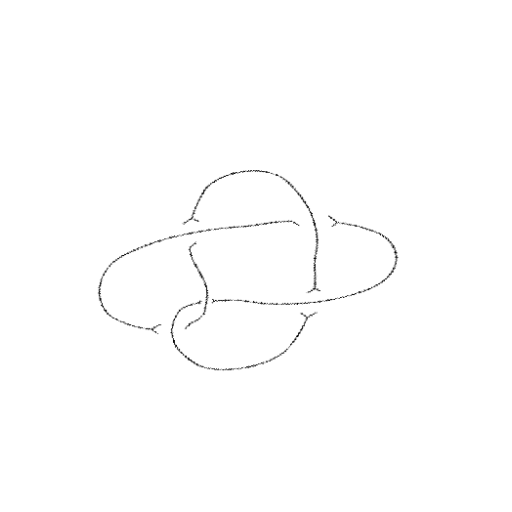
Crossing number: 5